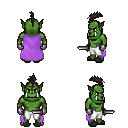
a pixel art fantasy rpg character, male body template, orc, green skin, lavender cape, white pants, raven mohawk hairstyle, metal gloves, gray slippers, dagger, four views (front, back, left, right), 2x2 character sprite sheet, small pixel art, hard edges, no anti-aliasing